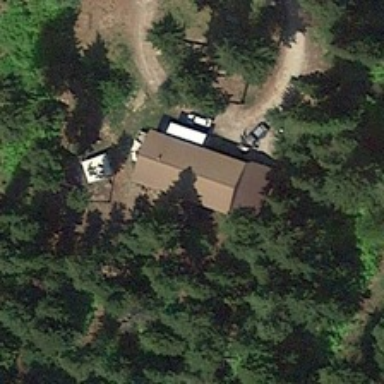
Many green trees are around a building .